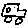
Label: car